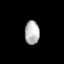
Tissue: lung
Cell type: Epithelial cells
Senescence score: 0.1816
Nuclear area (px): 339
Mean DAPI intensity: 182.525